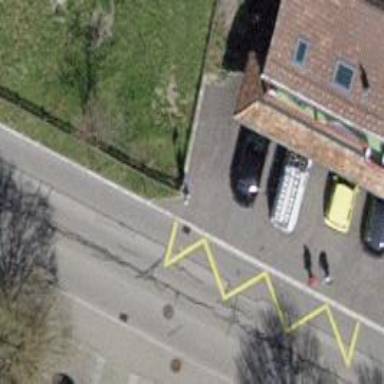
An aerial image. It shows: Bus stop with platform for public transport.